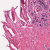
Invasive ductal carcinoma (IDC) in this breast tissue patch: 0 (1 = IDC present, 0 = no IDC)